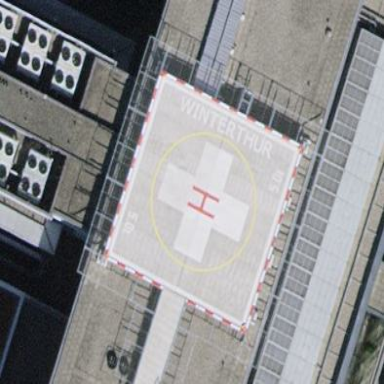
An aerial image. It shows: Image of helipad at airport.